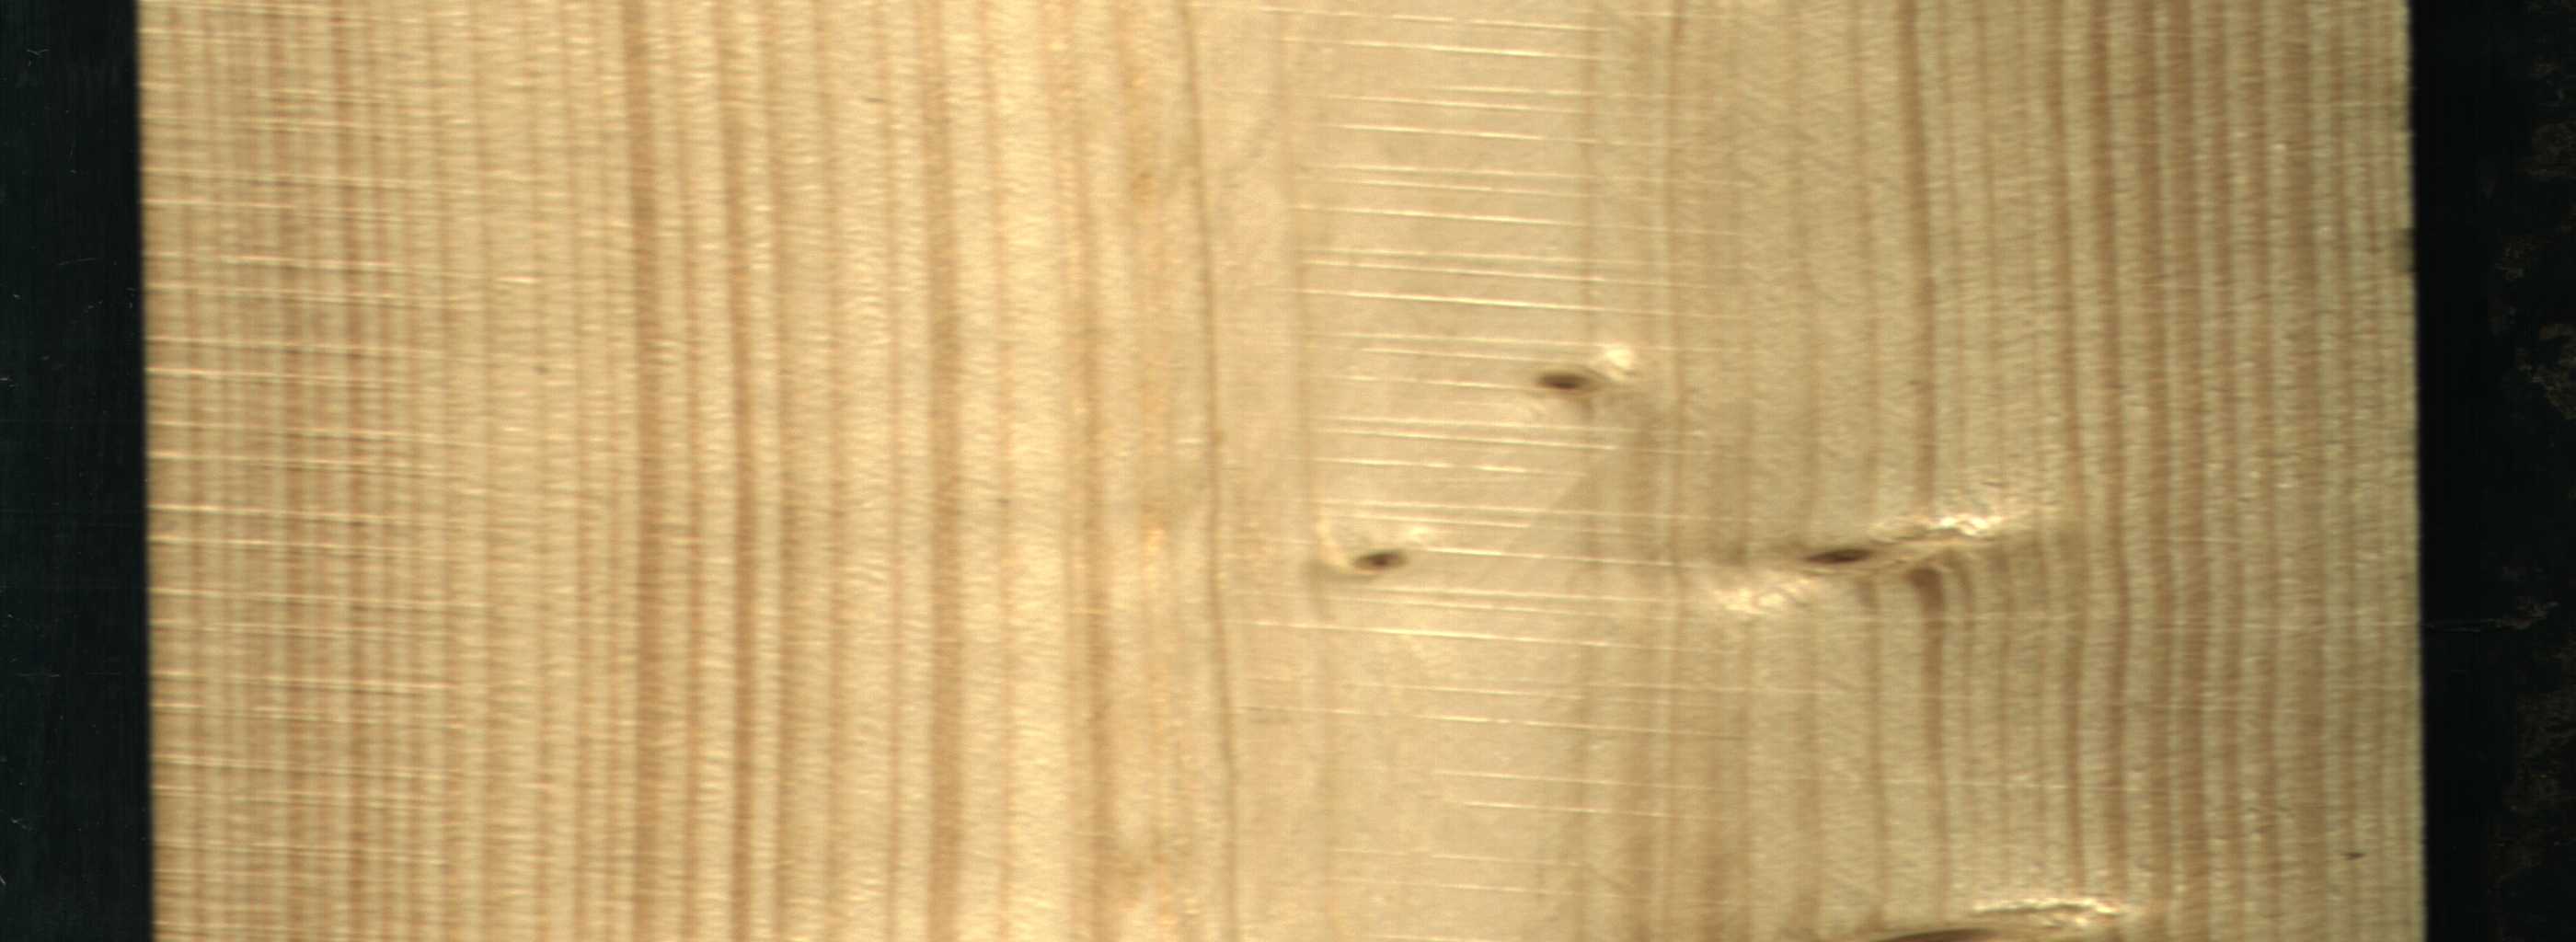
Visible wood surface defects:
Live_Knot
Live_Knot
Live_Knot
Live_Knot